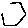
Label: hexagon